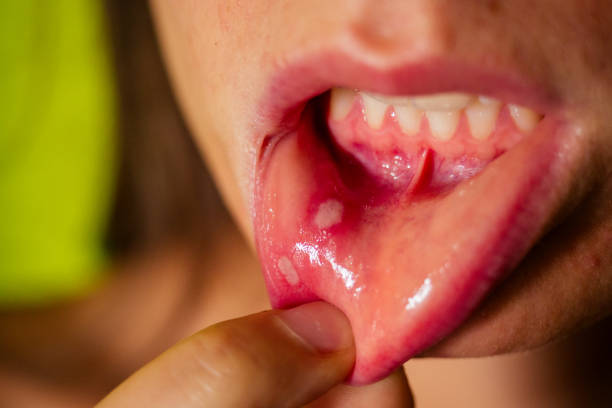
Condition: Mouth Ulcer